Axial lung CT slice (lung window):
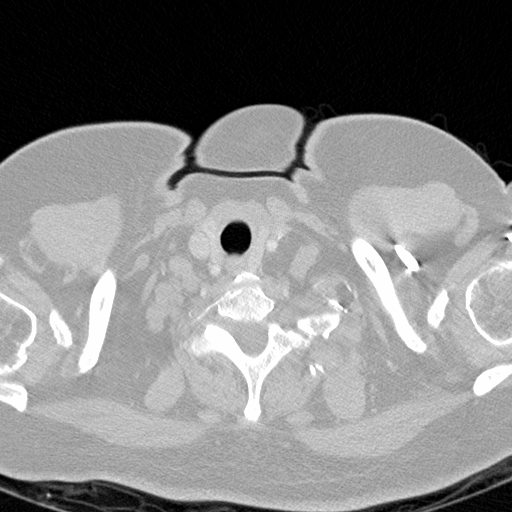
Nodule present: no